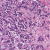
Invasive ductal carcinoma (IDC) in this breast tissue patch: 1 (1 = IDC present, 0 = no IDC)